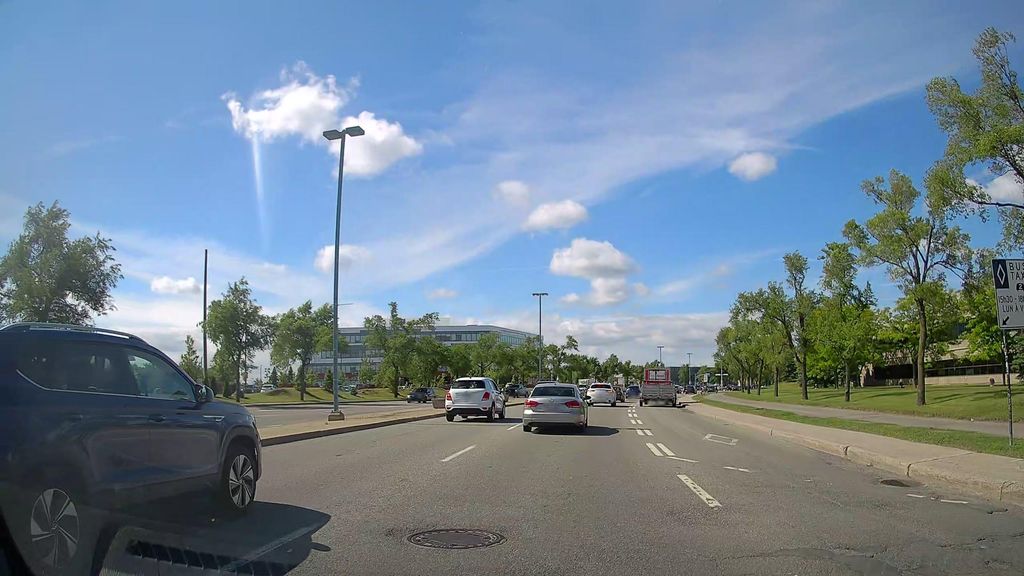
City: montreal